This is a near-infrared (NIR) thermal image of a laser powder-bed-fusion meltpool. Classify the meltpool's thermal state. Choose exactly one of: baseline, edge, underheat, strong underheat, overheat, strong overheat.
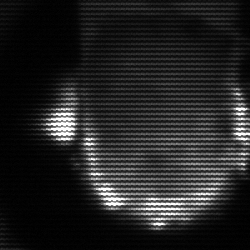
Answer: baseline